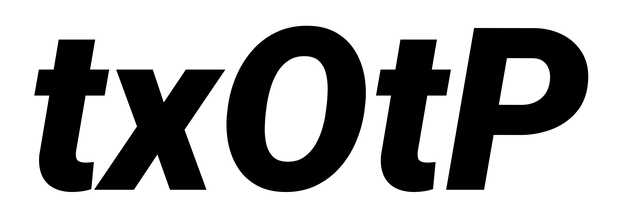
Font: Roboto-Italic_Black_Italic